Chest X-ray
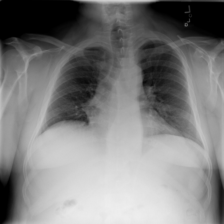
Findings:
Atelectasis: negative
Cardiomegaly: negative
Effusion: negative
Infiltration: negative
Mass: negative
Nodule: negative
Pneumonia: negative
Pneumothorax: negative
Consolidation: negative
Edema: negative
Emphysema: negative
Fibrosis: negative
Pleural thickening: negative
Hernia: negative